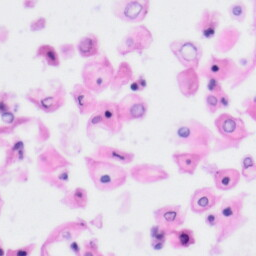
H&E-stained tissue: Tonsil